Aerial crown-view tile of a tropical tree (Barro Colorado Island, Panama), acquired 20250715:
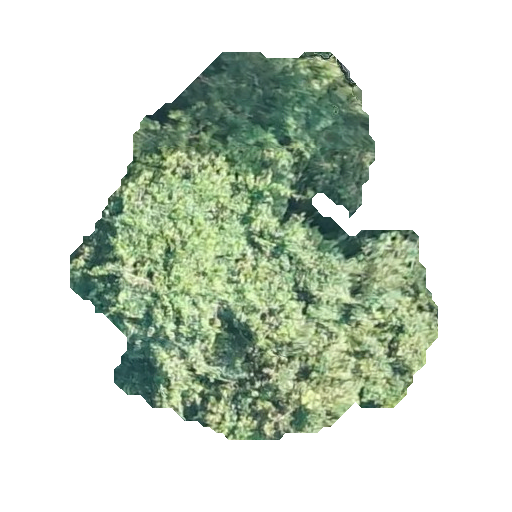
Species: Virola surinamensis
GBIF accepted scientific name: Virola surinamensis
Crown area: 143.842 m²